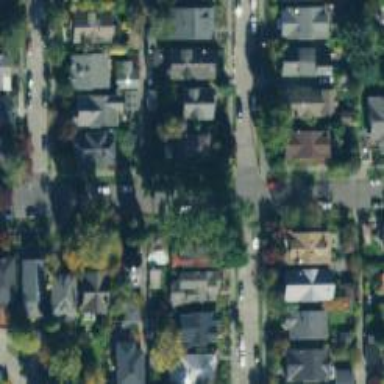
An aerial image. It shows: Residential road with separate sidewalk.